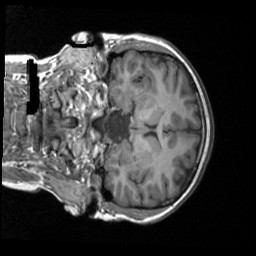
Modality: T1w
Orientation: coronal